Group 1:
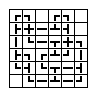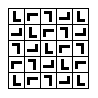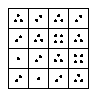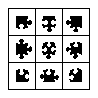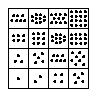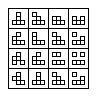
Group 2:
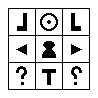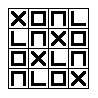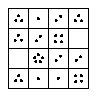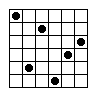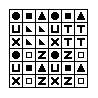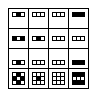
Rule separating the two groups: The rule is about squares having a certain relationship with their neighbors vs. it is not.
Concepts: local_global
Comments: "Local vs. global."

For clarity, rules involving diagonal neighbors or squares more than one step away are never used.

The similar solution "Each square can be deduced from its neighbors vs. not so" does not quite work; for example EX8114 would then not fit left. See also BP1258 ("Each square can be deduced from the rest vs. not so").
Author: Aaron David Fairbanks